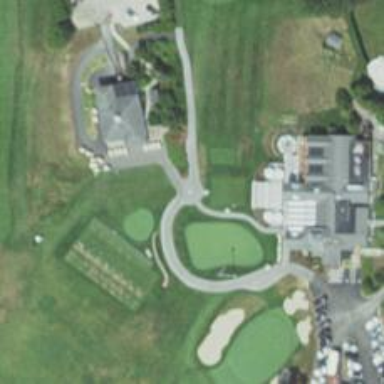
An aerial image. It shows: Service road used as golf cart path.